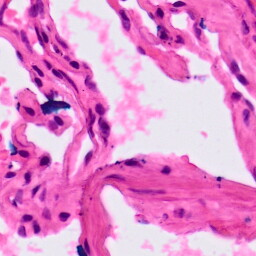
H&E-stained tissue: Lung